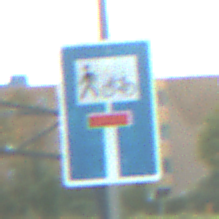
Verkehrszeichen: SackgasseRadverkehrFussgaengerDurchlaessig
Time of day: MorningAfternoon
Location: Outdoor (Urban)
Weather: PartlyCloudy
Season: NotSpecified
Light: Natural